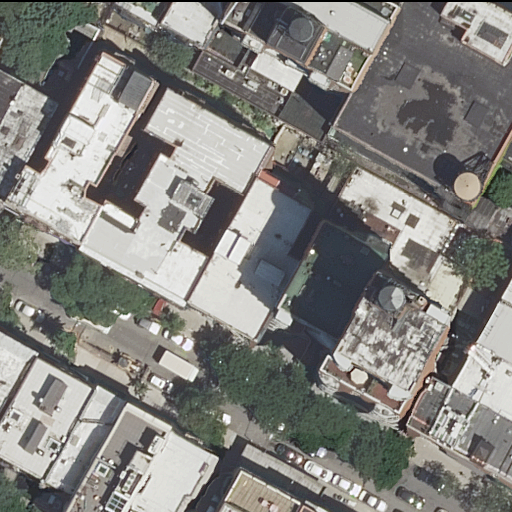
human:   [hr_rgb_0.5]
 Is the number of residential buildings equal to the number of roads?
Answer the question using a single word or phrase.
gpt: no

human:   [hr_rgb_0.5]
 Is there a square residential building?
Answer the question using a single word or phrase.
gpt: no

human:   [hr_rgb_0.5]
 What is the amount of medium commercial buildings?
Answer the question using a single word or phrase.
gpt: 0

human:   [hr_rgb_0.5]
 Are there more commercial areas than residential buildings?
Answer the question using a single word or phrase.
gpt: no

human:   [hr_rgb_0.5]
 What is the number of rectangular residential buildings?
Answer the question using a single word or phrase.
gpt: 14

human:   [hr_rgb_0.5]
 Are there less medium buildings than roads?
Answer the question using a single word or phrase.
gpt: no

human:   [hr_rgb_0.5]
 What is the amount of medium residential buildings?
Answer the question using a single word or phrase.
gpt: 9

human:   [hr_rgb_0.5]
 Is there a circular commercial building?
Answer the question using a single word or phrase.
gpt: no

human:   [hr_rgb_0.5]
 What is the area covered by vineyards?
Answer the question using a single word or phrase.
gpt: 0m2

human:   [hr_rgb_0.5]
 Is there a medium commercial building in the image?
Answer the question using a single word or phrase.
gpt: no

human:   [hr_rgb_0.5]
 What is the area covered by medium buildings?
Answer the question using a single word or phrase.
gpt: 2142m2

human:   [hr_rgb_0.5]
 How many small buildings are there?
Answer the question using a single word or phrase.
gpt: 11

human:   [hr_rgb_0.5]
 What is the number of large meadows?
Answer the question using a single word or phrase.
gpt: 0

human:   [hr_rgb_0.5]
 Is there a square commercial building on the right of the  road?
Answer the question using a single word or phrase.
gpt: no

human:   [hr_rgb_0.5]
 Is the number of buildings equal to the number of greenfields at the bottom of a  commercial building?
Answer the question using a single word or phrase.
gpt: no

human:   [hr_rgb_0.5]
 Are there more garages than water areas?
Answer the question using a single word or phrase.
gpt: no

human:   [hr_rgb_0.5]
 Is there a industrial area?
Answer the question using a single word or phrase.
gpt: no

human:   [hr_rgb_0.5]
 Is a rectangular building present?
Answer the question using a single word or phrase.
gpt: yes

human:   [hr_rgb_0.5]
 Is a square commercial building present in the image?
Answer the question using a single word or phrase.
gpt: no

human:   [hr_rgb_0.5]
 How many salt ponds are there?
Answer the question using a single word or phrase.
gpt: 0

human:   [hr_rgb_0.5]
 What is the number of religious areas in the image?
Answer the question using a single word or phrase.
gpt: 0

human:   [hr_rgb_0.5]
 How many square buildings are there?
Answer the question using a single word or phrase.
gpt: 0

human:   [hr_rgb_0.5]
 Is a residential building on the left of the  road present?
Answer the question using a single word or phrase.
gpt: yes

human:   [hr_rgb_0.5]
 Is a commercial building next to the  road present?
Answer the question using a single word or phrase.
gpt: no

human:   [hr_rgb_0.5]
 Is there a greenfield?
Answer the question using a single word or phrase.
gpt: no

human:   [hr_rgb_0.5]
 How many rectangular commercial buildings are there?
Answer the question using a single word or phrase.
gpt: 0

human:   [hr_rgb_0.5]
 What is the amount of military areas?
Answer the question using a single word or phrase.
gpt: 0

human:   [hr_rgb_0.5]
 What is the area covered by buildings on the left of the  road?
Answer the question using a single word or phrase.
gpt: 2116m2

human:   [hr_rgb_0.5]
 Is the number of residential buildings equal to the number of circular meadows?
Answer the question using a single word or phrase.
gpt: no

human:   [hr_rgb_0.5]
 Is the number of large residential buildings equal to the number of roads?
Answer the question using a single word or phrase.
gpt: no

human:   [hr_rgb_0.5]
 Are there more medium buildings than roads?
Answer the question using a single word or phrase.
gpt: yes

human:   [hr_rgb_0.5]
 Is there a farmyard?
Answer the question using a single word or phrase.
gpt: no

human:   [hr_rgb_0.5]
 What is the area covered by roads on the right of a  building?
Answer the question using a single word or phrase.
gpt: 0m2

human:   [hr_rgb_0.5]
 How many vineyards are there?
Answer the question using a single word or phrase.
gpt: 0

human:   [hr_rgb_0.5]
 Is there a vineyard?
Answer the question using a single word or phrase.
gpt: no

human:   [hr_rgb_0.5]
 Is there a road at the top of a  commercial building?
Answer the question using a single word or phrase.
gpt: no